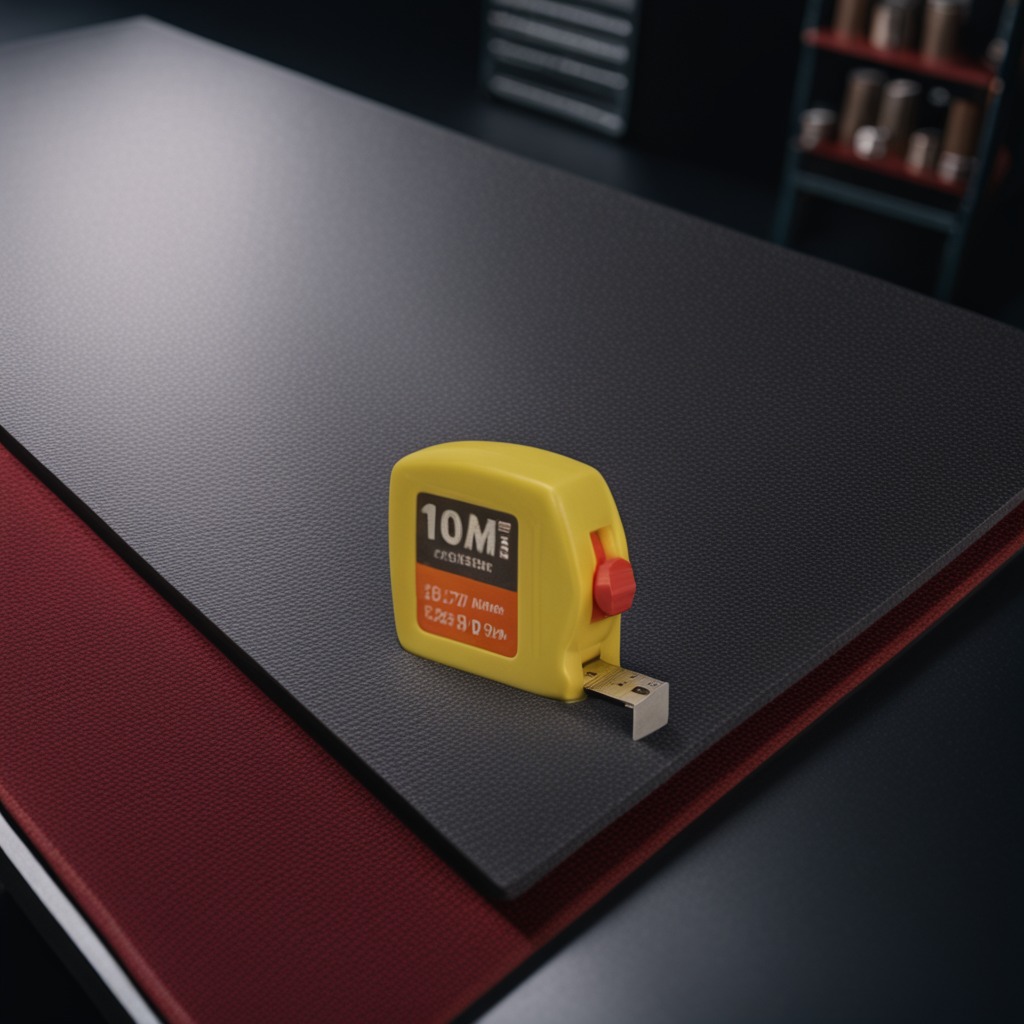
A measuring tape is lying on the clean granite tabletop inside a workshop at night dim ambient light soft shadows worn but beneath the mat